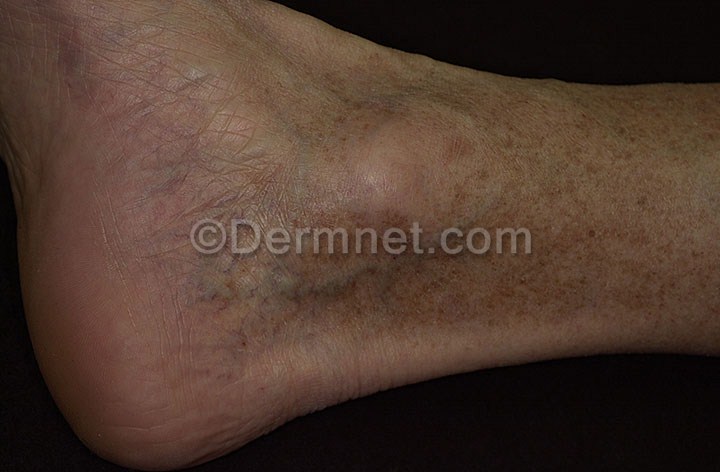
Disease: Eczema Photos